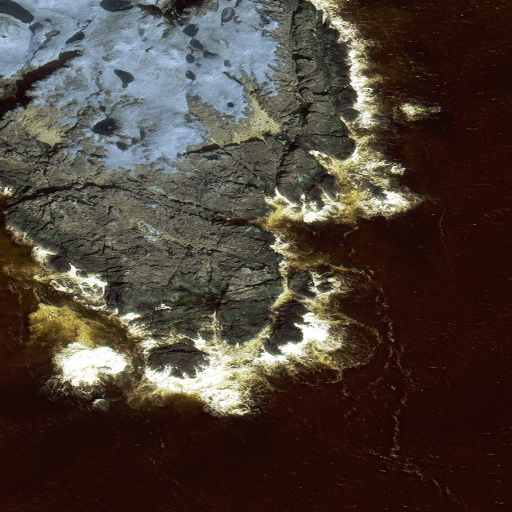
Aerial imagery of cape in Alaska named Chuguuxsam-hidaluu containing only unknown